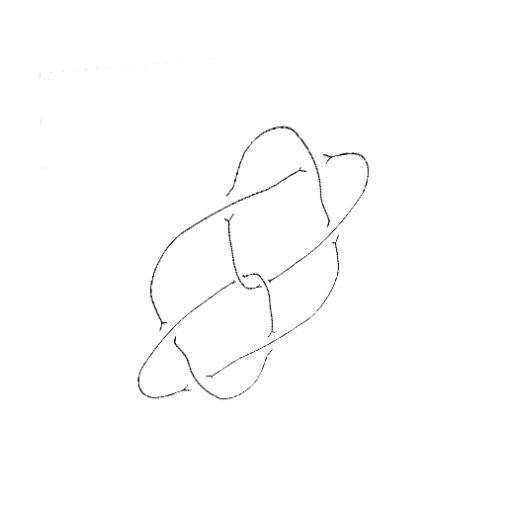
Crossing number: 8